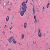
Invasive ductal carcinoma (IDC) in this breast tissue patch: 0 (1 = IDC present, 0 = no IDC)